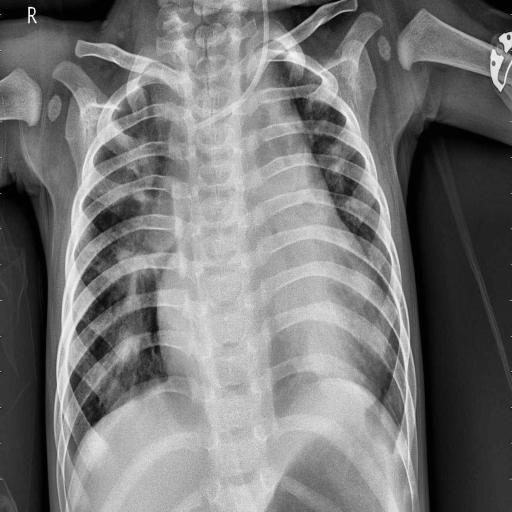
Finding: PNEUMONIA